Question: First question ever asked on stackoverflow for me!
I am trying to get the closes value from the columns Dim B and Dim C to the closest value of Dim A
it works fine if I do a test outside of table but when inside the table it does not work.
'''
{=INDEX(Table1[@[Dim B]:[Dim C]],MATCH(MIN(ABS(Table1[@[Dim B]:[Dim C]]-[@[Dim A]])),ABS(Table1[@[Dim B]:[Dim C]]-[@[Dim A]]),0))}
'''

<URL>
<URL>
Thank you guys for your help in advance!
Regards,
Jonas Blazinskas
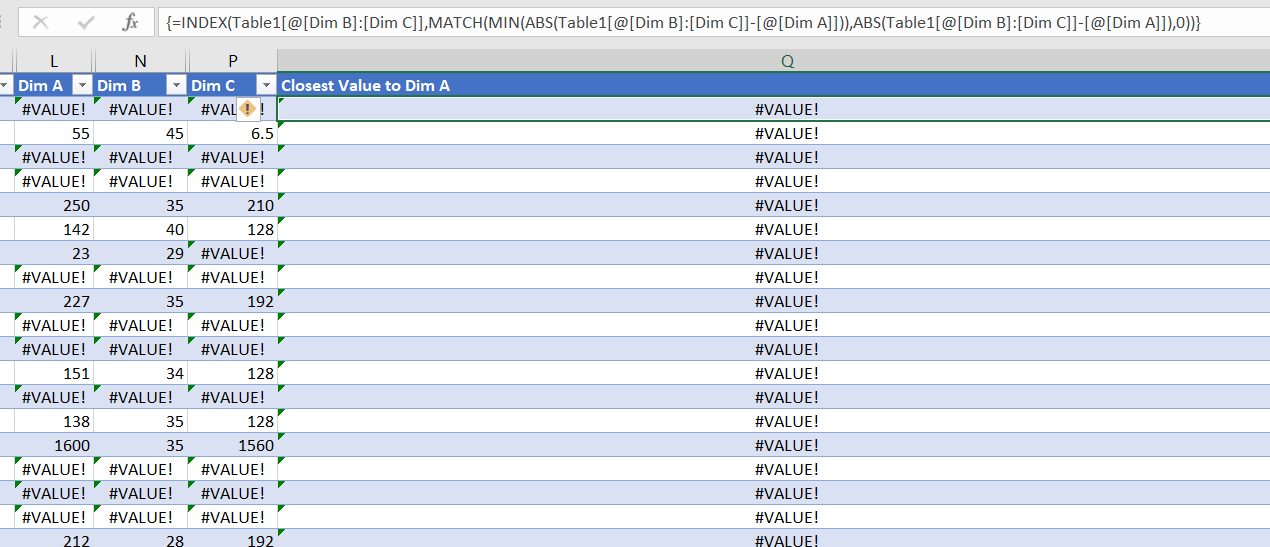
Answer: Most number functions like 'MIN(range)' return '#VALUE!' when at least 1 cell in the range is '#VALUE!' (similar for '#N/A' and other errors). Those functions also usually ignore strings.
So, if you can, modify the formulas in columns 'Dim A', 'Dim B' and 'Dim C' so that they don't contain errors, e.g. if the original formula was '=originalFunction()', then use following to convert errors to an empty string:
'''
=IFERROR(originalFunction(), "")
'''
If you cannot, then add 3 new helper columns using the 'IFERROR' function and compute the closest value calculation from the new columns.